Field crop: tomato
Growth stage: 1
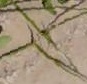
Species: cyperus